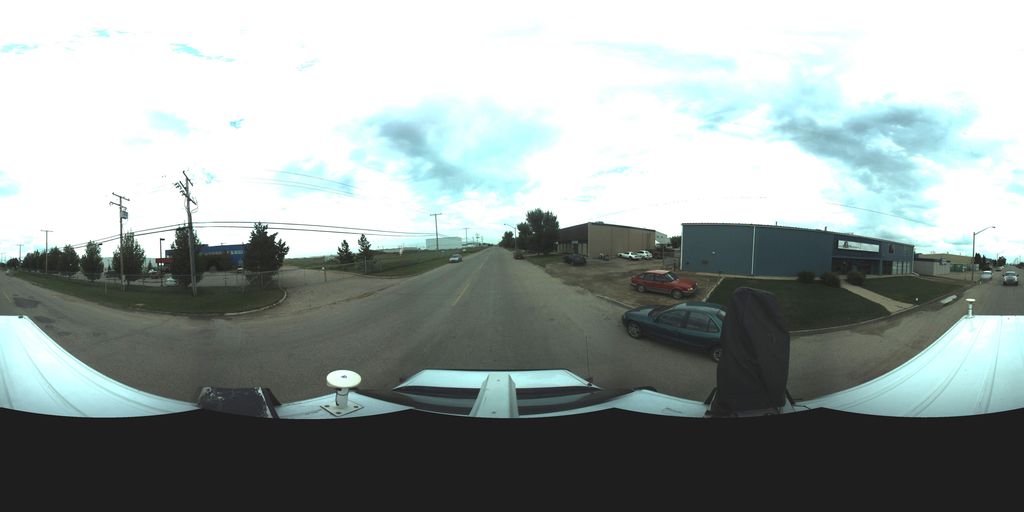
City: saskatoon